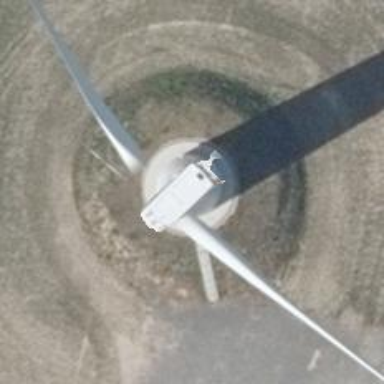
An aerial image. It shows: Wind generator with horizontal axis. The generator is wind turbine.